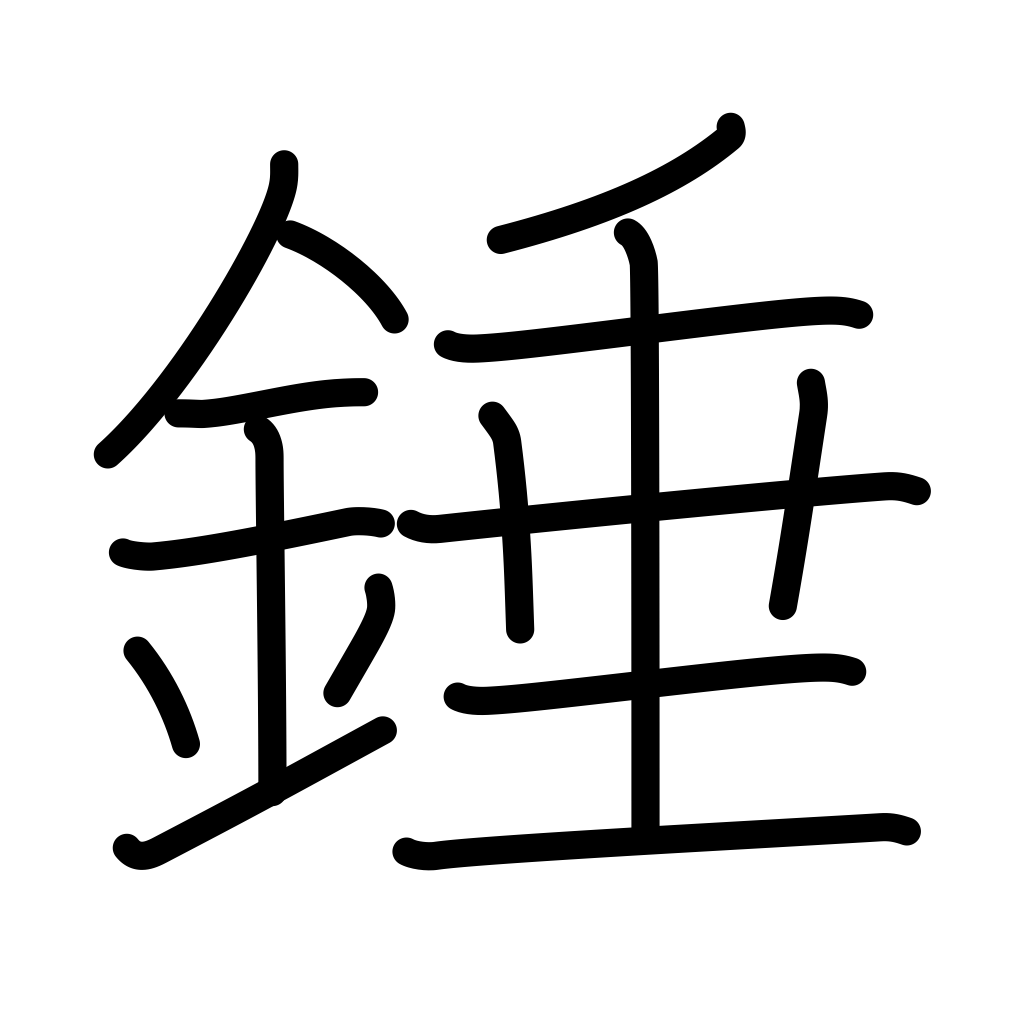
Meaning: weight, plumb bob, sinker, spindle